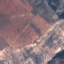
Label: PermanentCrop